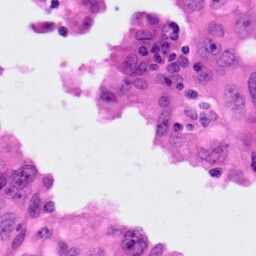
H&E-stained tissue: Lung